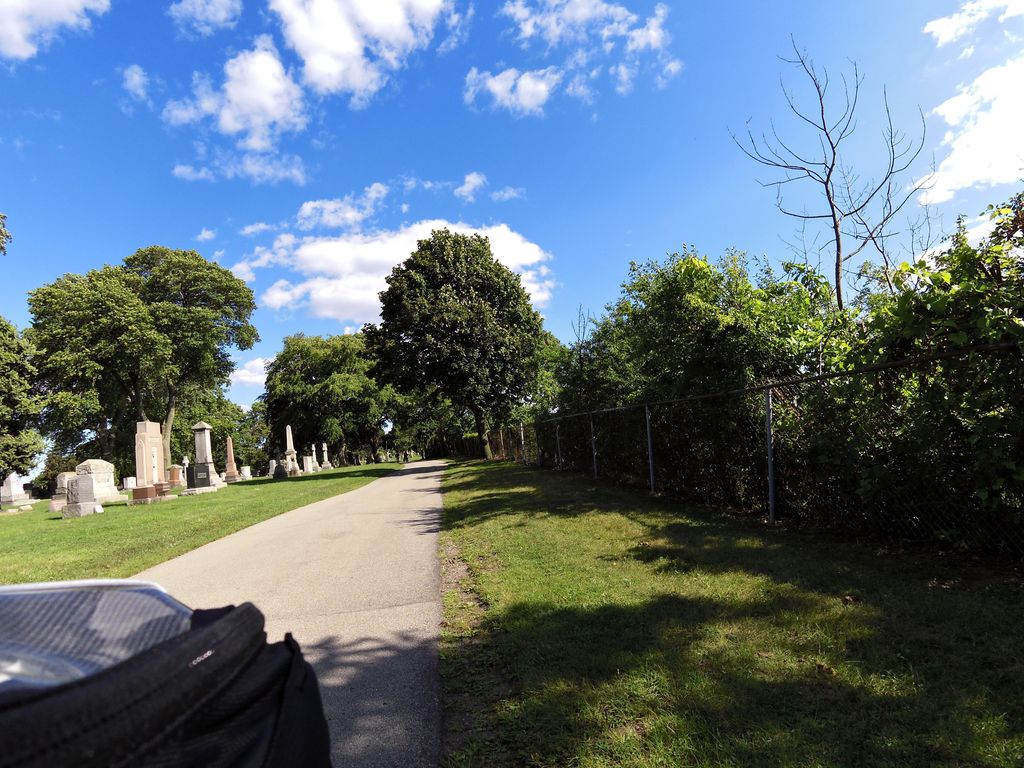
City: hamilton